Question: I have added as a dependent library to my Android project as shown.

I need to checkin the code to SVN . Do i need to checkin the google play services project as well? Or Is there any way i can package the google play services project along with my Android project?
Any help will be appreciated.
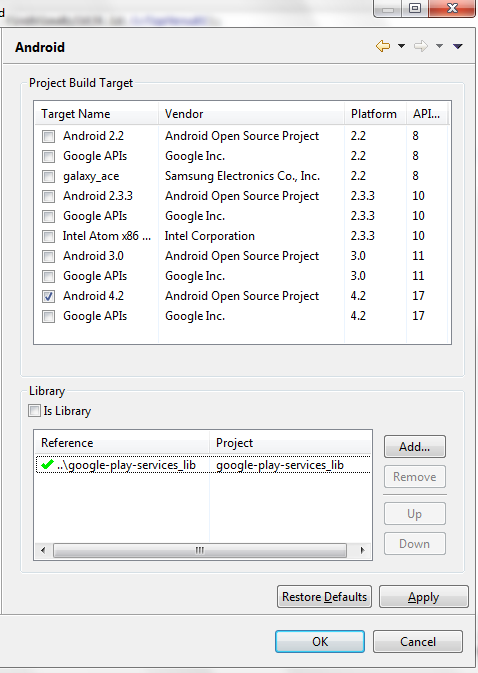
Answer: The 'Google Play Services' should be used as an 'Android Library Project'. So you shouldn't pack it in any way. Usually I don't like committing external libraries in the 'versioning control system', and I prefer letting everybody clone and import the library projects locally. You could though add the library project into a different folder, and commit it to your source control if you find it more convenient.
Another alternative would be to use 'Maven' for dependency management.